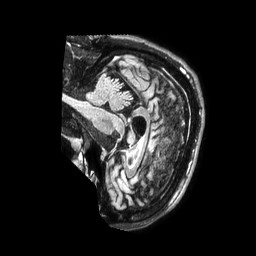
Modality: FLAIR
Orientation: sagittal
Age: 59
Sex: male
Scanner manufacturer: philips
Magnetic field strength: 3 T
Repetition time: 4.8 s
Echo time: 0.34 s